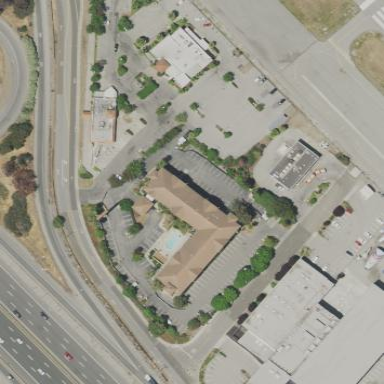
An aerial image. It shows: Hotel building.